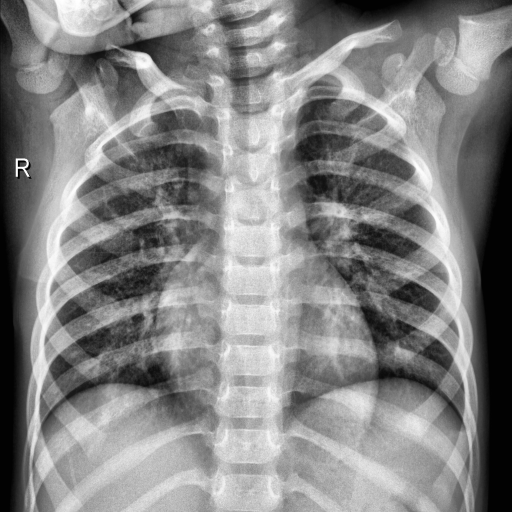
Finding: NORMAL